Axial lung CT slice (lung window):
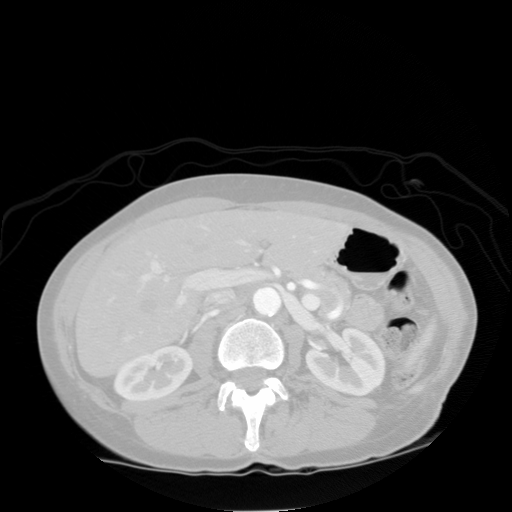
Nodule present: no